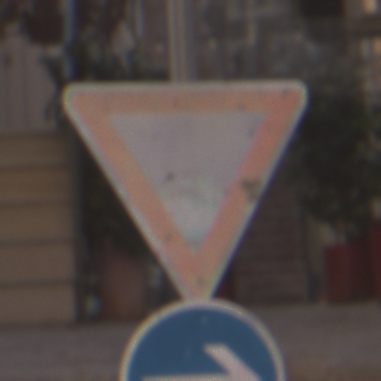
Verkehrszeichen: VorfahrtGewaehren
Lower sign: VorgeschriebeneFahrtrichtungHierRechts
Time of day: MorningAfternoon
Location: Outdoor (Urban)
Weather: Clear
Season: NotSpecified
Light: Natural